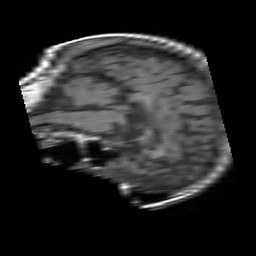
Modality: T1w
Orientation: sagittal
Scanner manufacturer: philips
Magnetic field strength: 1.5 T
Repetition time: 0.7053 s
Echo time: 0.015 s